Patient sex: F
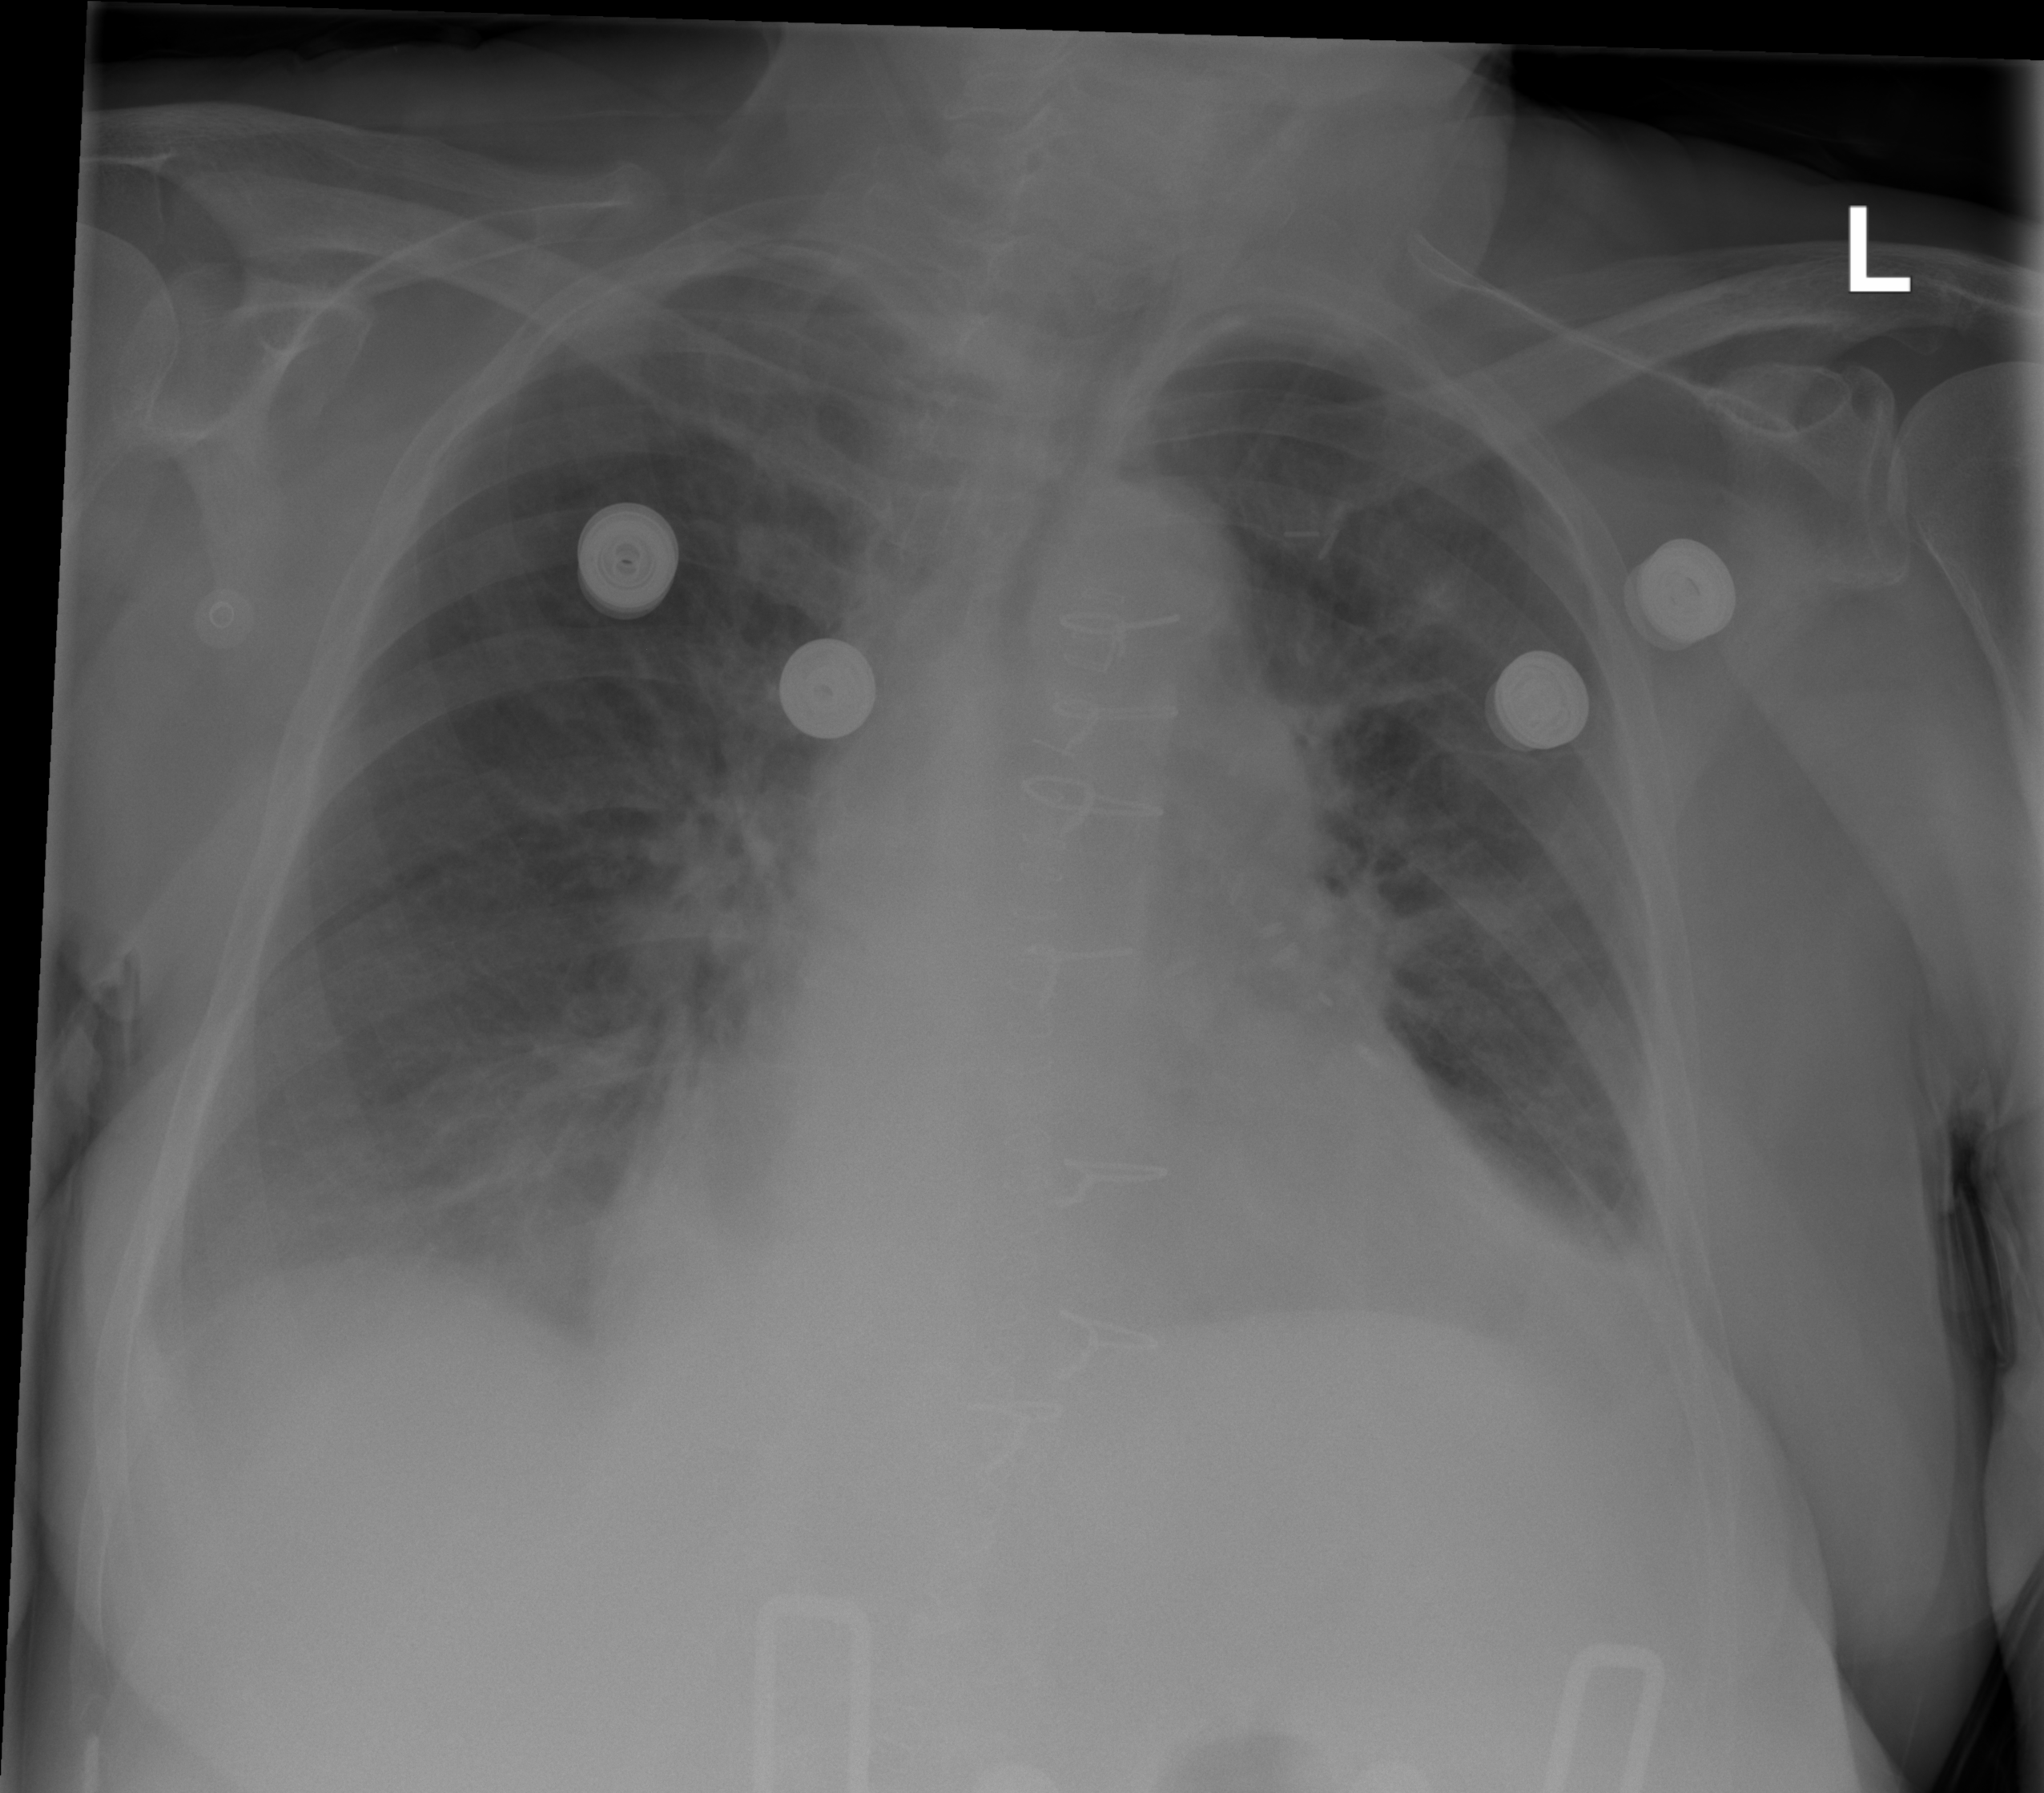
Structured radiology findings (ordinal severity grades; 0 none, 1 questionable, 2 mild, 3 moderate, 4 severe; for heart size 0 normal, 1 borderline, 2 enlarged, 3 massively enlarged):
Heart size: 2
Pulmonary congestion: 0
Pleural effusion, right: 1
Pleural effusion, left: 2
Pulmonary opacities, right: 0
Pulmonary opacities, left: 0
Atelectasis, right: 2
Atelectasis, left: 2